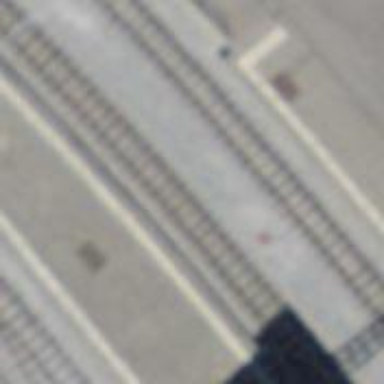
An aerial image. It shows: Narrow-gauge railway track electrified by contact line.